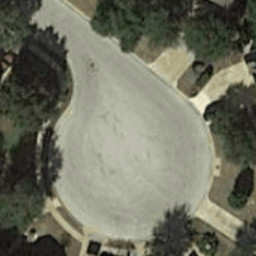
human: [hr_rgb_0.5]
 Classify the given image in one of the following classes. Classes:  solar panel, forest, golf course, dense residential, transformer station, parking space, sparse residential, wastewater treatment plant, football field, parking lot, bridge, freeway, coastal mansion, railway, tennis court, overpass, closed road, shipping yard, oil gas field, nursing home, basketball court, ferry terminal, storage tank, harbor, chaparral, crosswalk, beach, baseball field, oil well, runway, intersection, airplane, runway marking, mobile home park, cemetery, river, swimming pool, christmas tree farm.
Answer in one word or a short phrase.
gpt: closed road